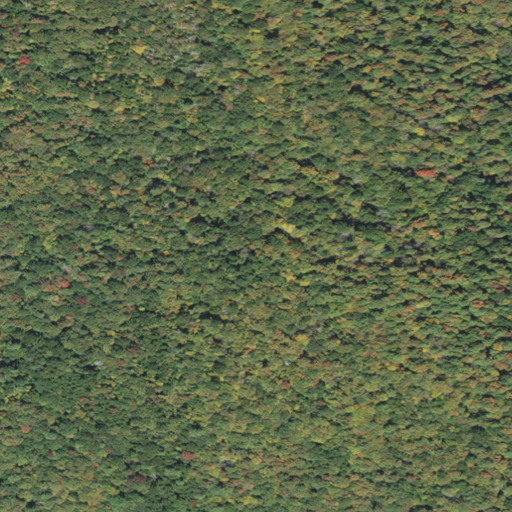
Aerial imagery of mountain in Vermont named Hemlock Hill containing deciduous forest and mixed forest